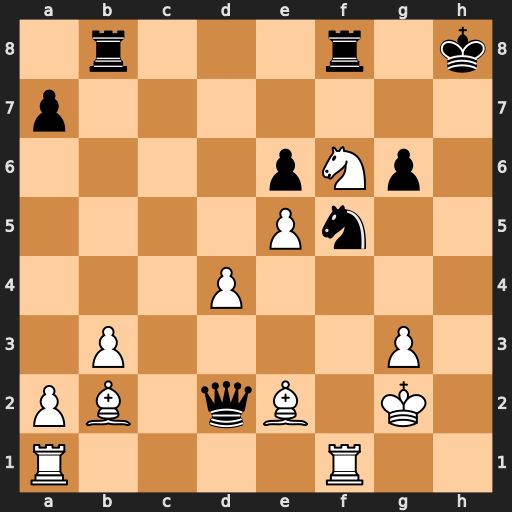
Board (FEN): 1r3r1k/p7/4pNp1/4Pn2/3P4/1P4P1/PB1qB1K1/R4R2
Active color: w
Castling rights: -
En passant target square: -
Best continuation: Rh1+ Nh6 Rxh6+ Qxh6 Rh1 Qxh1+ Kxh1